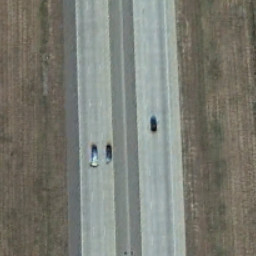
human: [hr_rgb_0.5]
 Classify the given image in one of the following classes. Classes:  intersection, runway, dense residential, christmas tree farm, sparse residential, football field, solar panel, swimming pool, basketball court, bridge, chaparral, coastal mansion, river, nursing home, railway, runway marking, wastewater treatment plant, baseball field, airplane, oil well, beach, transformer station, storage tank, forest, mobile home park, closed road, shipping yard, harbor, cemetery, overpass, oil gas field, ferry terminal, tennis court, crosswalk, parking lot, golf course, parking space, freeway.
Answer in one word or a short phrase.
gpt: freeway